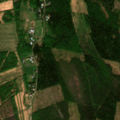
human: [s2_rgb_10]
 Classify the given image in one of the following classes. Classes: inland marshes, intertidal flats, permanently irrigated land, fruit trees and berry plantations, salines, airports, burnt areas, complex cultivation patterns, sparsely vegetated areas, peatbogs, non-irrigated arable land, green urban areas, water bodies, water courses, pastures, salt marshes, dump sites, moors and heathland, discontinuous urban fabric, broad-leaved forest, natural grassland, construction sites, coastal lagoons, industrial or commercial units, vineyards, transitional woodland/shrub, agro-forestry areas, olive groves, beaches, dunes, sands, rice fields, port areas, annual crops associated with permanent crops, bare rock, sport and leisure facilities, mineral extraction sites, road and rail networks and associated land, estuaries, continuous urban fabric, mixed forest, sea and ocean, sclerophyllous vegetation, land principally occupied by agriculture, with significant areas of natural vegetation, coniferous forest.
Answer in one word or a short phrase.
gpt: non-irrigated arable land, broad-leaved forest, mixed forest